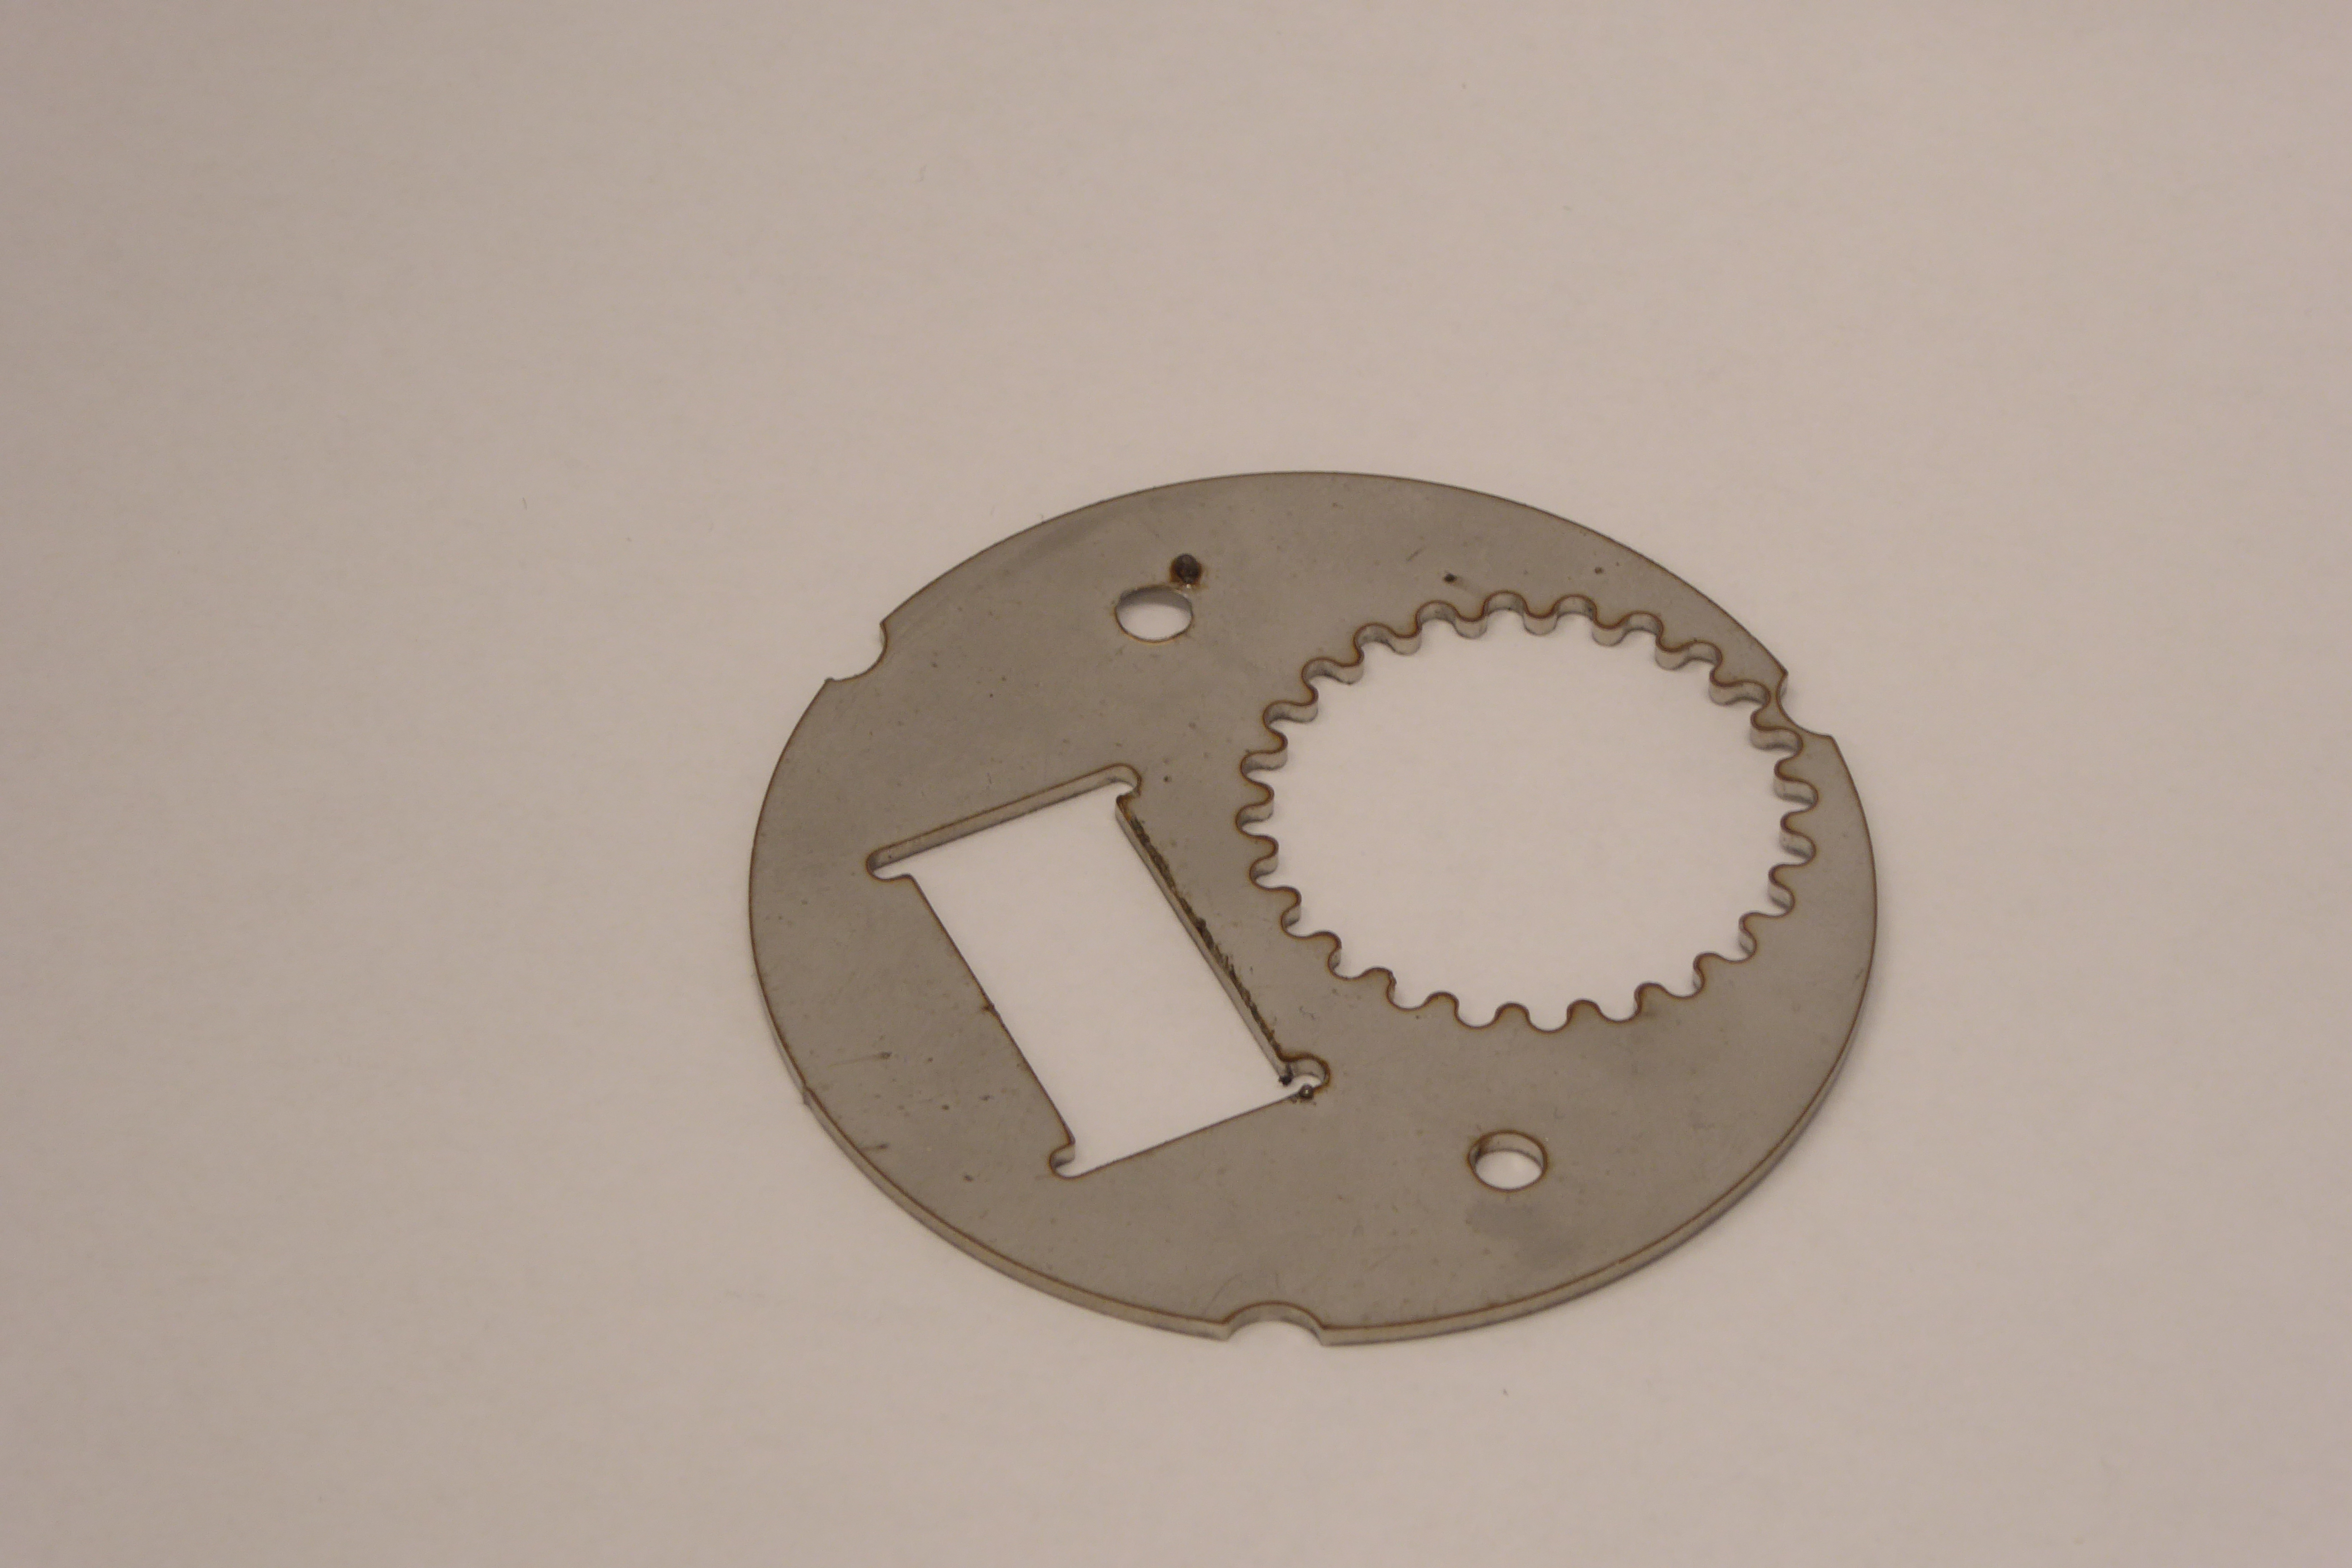
Label: Bottle Opener - Inlay